Field crop: maize
Growth stage: 1
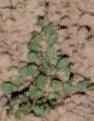
Species: convolvulus